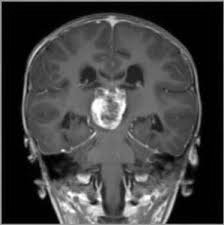
Label: glioma